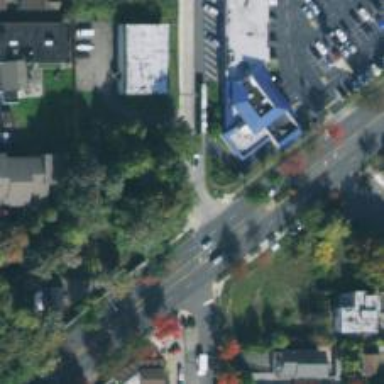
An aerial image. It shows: Residential road with sidewalk on the left.